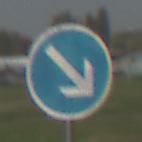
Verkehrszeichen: VorgeschriebeneVorbeifahrtRechts
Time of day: MorningAfternoon
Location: Outdoor (Special)
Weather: Clear
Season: NotSpecified
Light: Natural